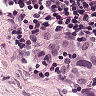
Metastatic tissue present: yes